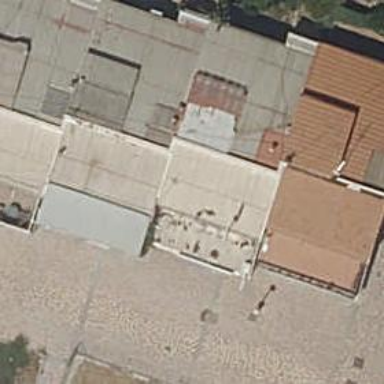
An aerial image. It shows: Terrace building.